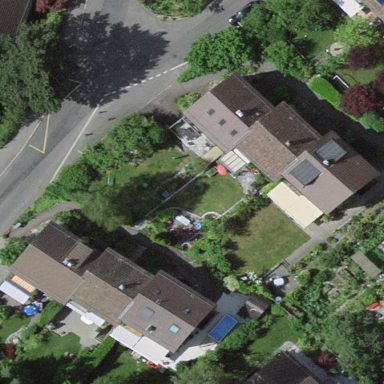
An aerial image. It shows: Terrace building.